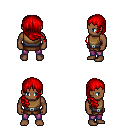
a pixel art fantasy rpg character, male body template, human, dark skin, leather chest armor, magenta pants, red right-swept hairstyle, four views (front, back, left, right), 2x2 character sprite sheet, small pixel art, hard edges, no anti-aliasing